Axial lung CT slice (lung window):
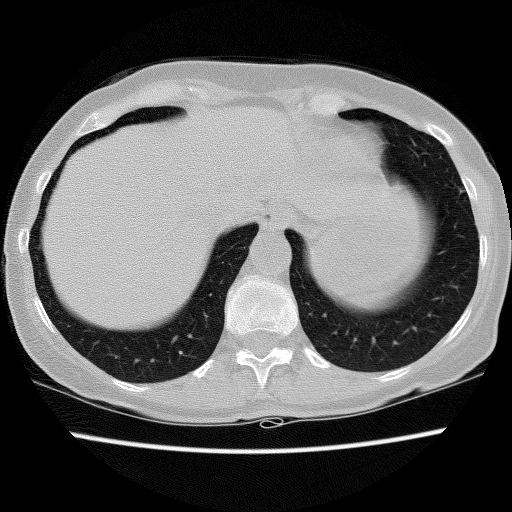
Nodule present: no